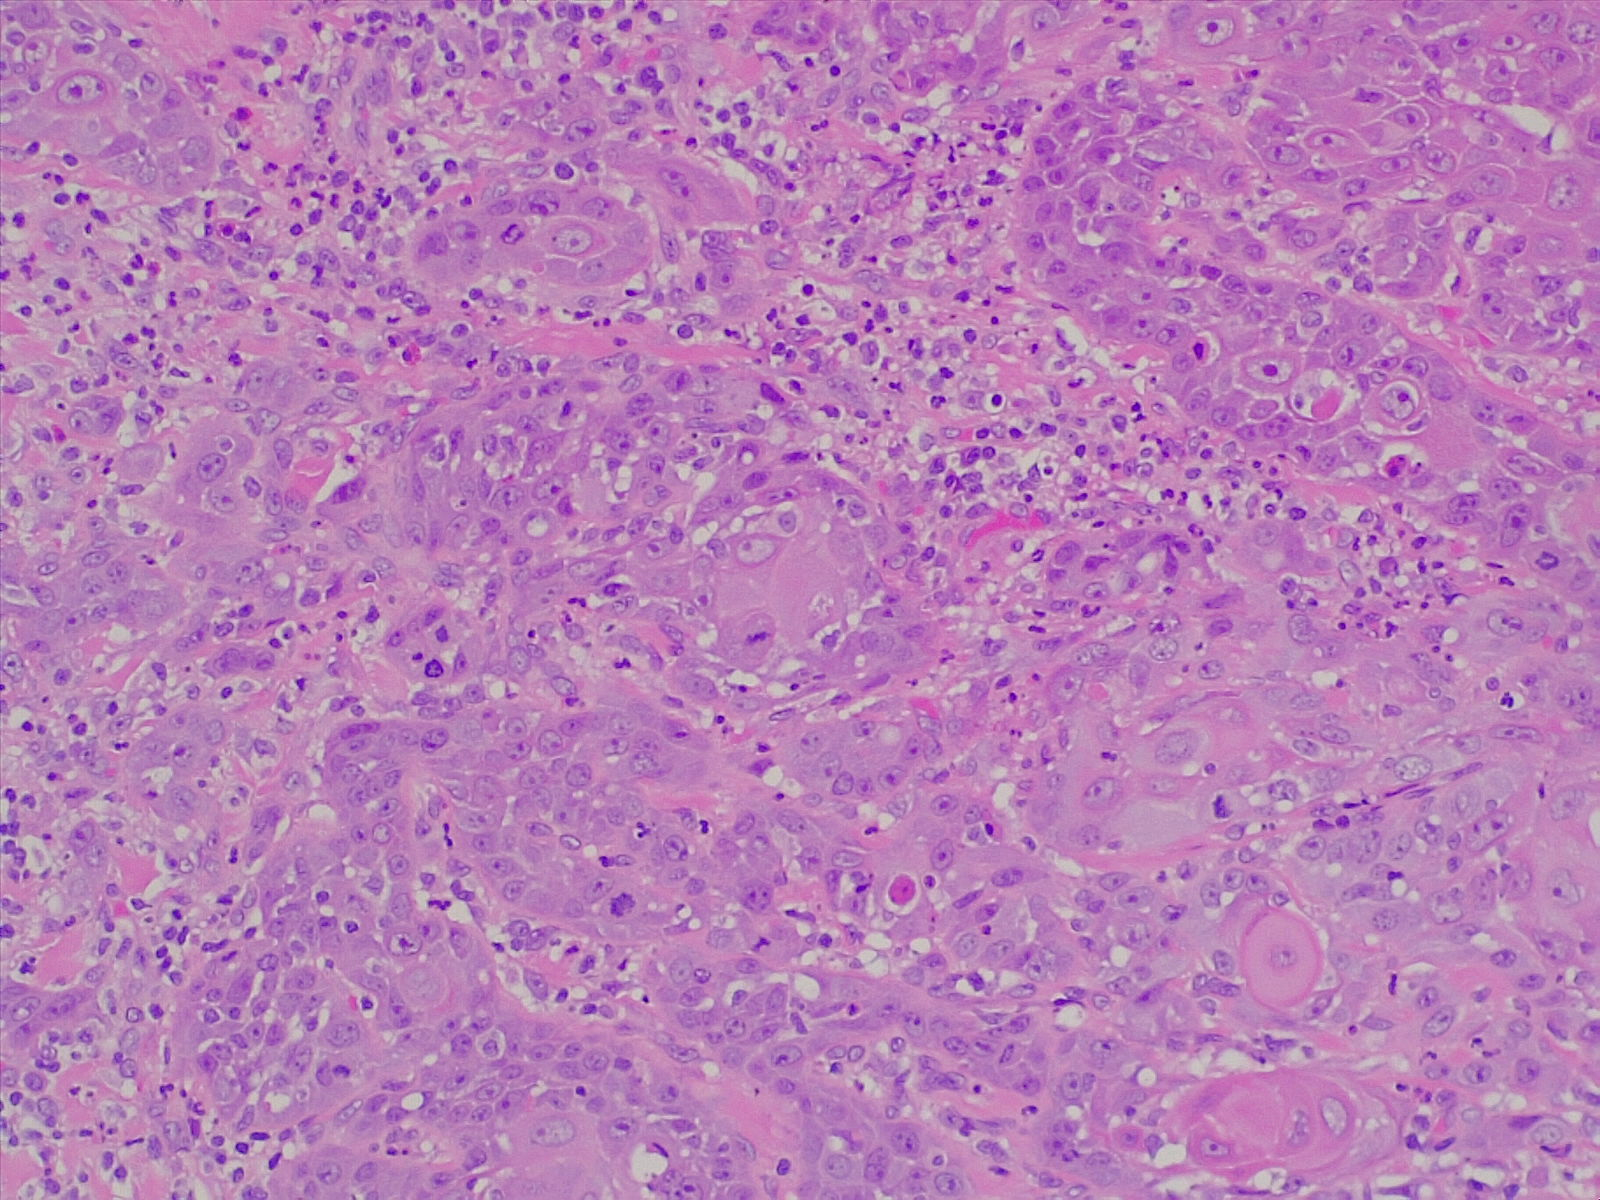
Label: lung squamous cell carcinoma, well differentiated